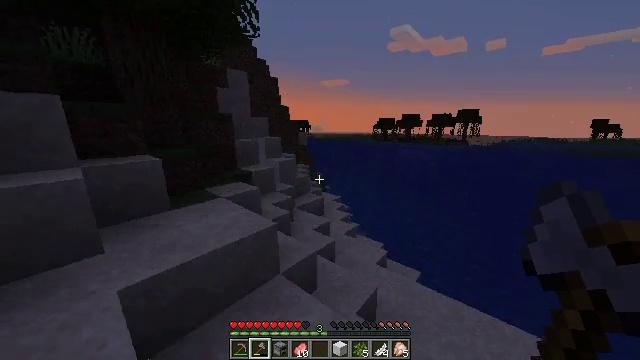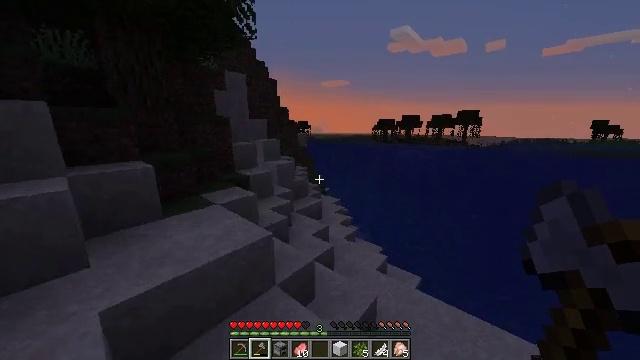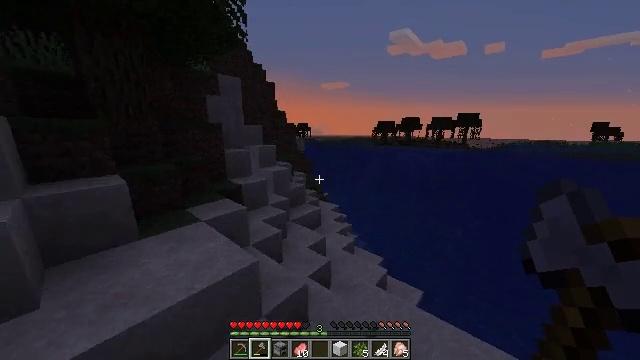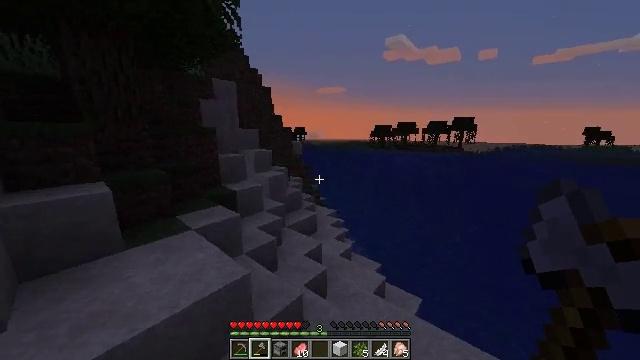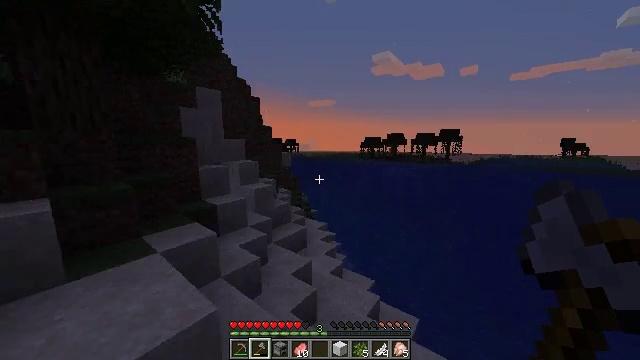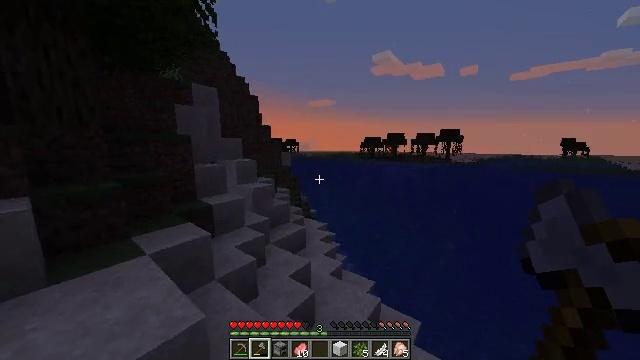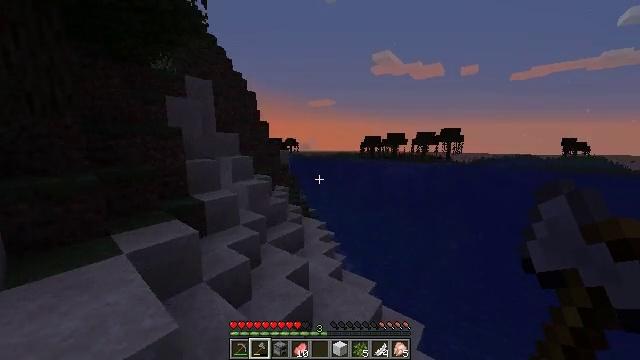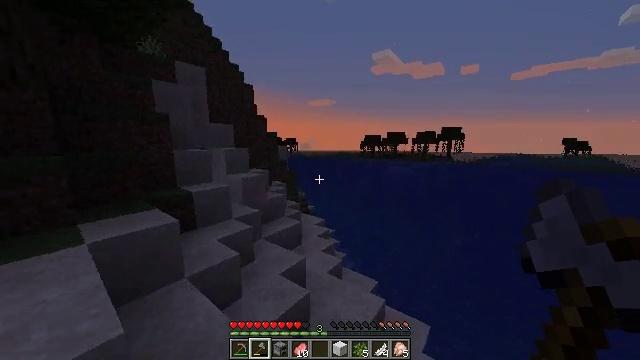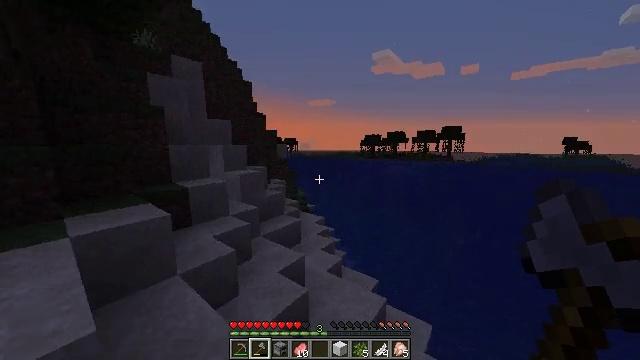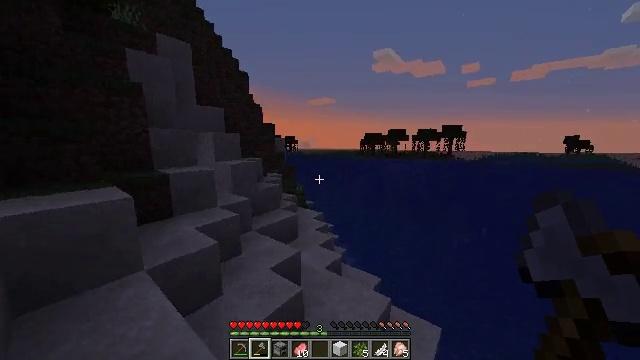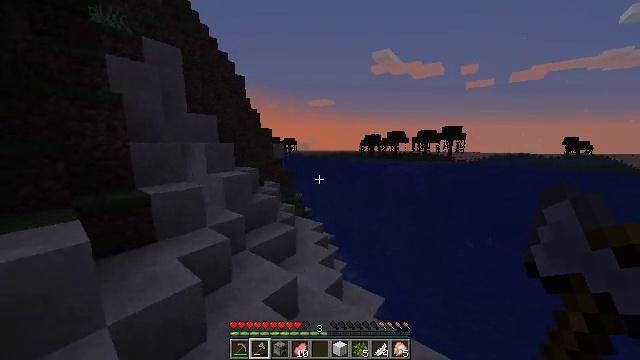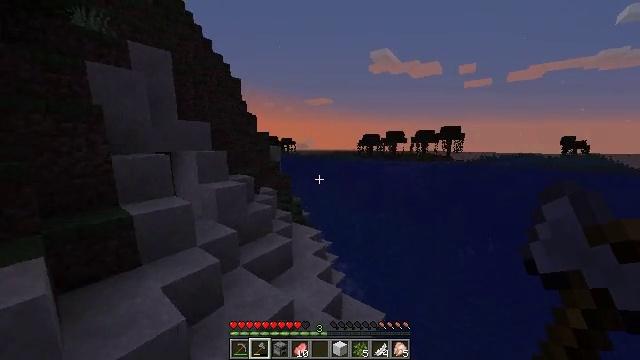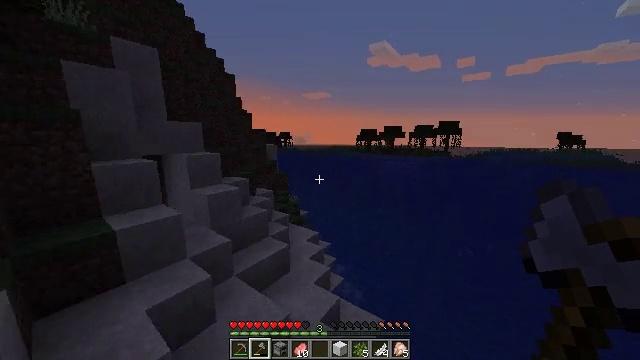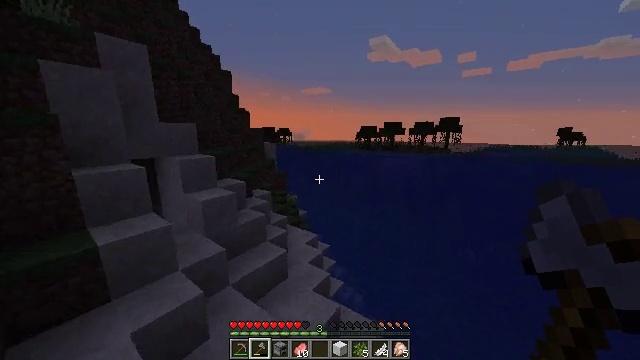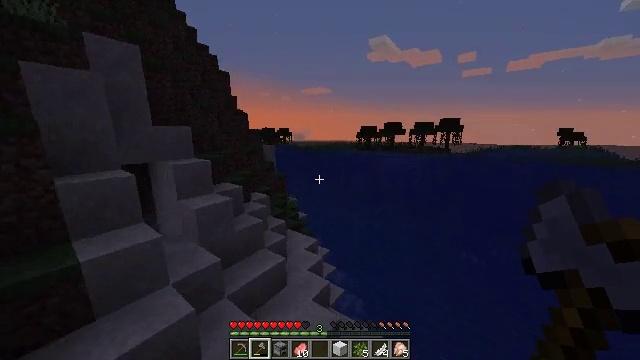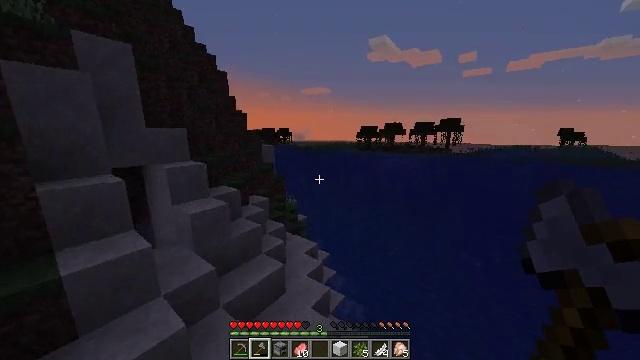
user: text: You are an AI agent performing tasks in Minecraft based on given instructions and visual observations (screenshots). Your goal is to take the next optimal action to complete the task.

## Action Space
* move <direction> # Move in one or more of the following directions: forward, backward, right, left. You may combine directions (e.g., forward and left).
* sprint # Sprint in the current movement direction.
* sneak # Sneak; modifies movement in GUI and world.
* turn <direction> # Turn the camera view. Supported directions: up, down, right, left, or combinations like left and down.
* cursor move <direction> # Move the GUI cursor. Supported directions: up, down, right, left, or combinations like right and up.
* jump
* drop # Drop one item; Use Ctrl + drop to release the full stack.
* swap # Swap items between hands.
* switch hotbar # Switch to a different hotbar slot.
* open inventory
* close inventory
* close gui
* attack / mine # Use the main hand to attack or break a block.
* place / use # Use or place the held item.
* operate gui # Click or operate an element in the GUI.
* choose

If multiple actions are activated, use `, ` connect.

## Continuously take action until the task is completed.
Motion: motion action
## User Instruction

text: Open the furnace and cook salmon.
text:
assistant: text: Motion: move forward, sprint, jump
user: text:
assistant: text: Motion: move forward, sprint, jump
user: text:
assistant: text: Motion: move forward, sprint, turn up
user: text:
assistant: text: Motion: move forward, sprint, turn right and up
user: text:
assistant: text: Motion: move forward, sprint
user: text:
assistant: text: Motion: move forward, sprint
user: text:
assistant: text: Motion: move forward, sprint
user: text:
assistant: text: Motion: move forward, sprint
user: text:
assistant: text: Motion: move forward, sprint, jump
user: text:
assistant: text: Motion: move forward, sprint, jump
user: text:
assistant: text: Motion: move forward, sprint, jump
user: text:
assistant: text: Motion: move forward, sprint, turn down, jump
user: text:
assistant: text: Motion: move forward, sprint, turn down, jump
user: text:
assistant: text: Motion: move forward, sprint, jump
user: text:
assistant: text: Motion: move forward, sprint, jump
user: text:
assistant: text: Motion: move forward, sprint, jump
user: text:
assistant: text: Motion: move forward, sprint, jump
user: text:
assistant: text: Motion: move forward, sprint, jump
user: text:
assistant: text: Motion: move forward, sprint, jump
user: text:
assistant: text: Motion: move forward, sprint, jump
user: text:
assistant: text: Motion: move forward, sprint, jump
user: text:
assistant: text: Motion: move forward, sprint, jump
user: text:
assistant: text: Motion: move forward, sprint, jump
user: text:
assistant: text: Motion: move forward, sprint, turn left, jump
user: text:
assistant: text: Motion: move forward, sprint, turn left, jump
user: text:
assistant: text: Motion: move forward, sprint, turn left, jump
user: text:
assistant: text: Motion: move forward, sprint, turn left, jump
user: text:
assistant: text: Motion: move forward, sprint, turn left, jump
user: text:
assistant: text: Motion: move forward and move left, sprint, turn left, jump
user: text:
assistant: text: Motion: move forward and move left, sprint, jump